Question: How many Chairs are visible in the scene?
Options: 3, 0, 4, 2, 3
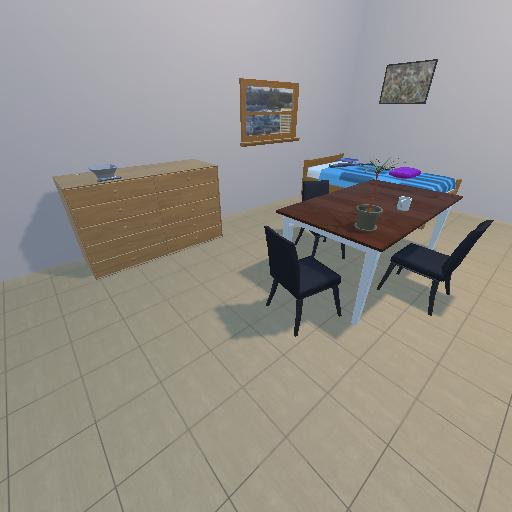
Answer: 3